Question: I am trying to create my own Native win32 C++ Checkbox that can have a transparent background. The idea is to make the window/widget look exactly like the Windows XP style checkbox except that it can have a transparent background.
When I draw the tick for my textbox, the 'tick' line looks pixelated and jagged - see my picture below for how it looks. It does not look smooth like the actual checkbox tick.
The left checkbox is mine, the right is the default windows one I am trying to replicate:

What is a Win32 GDI function I could use to draw the tick. Should I use a bitmap image instead of drawing the tick in GDI? Currently I use PolylineTo() to draw the tick. Maybe I should use PolylineToEx()?
Any advice would be greatly appreciated.
Code for drawing the tick(this code is in WM_PAINT):
'''
HGDIOBJ hPen = CreatePen(PS_SOLID, 2, RGB(45,45,45)); //ExtCreatePen(PS_COSMETIC, dwPenStyle[i], 1, &lb, 0, NULL);
HGDIOBJ hPenOld = SelectObject(hdc, hPen);
POINT tickPnts[3] = {{3,((height-CHECK_RECTH)/2)+6}, {5,((height-CHECK_RECTH)/2)+9}, {9,((height-CHECK_RECTH)/2)+2}};
MoveToEx(hdc, tickPnts[0].x, tickPnts[0].y, NULL);
PolylineTo(hdc, tickPnts, 3);
SelectObject(hdc, hPenOld);
DeleteObject(hPen);
'''
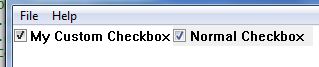
Answer: Windows uses the <URL> font to render checkbox ticks, the window frame buttons and other scalable UI elements. You can render the font with anti-aliasing to get smooth edges.
(This certainly used to be true anyway; I don't know for sure that the new window frame buttons in Windows 7 use the font, but the font still exists.)
GDI doesn't do any anti-aliasing, which is why your lines look jagged.